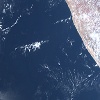
Label: water